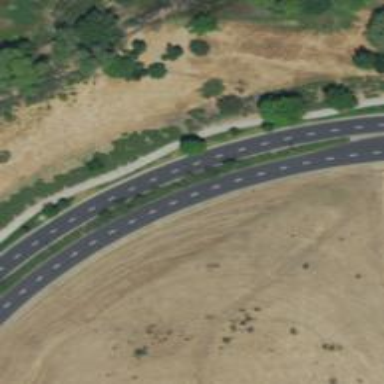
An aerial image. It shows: Tertiary road with shared cycleway.